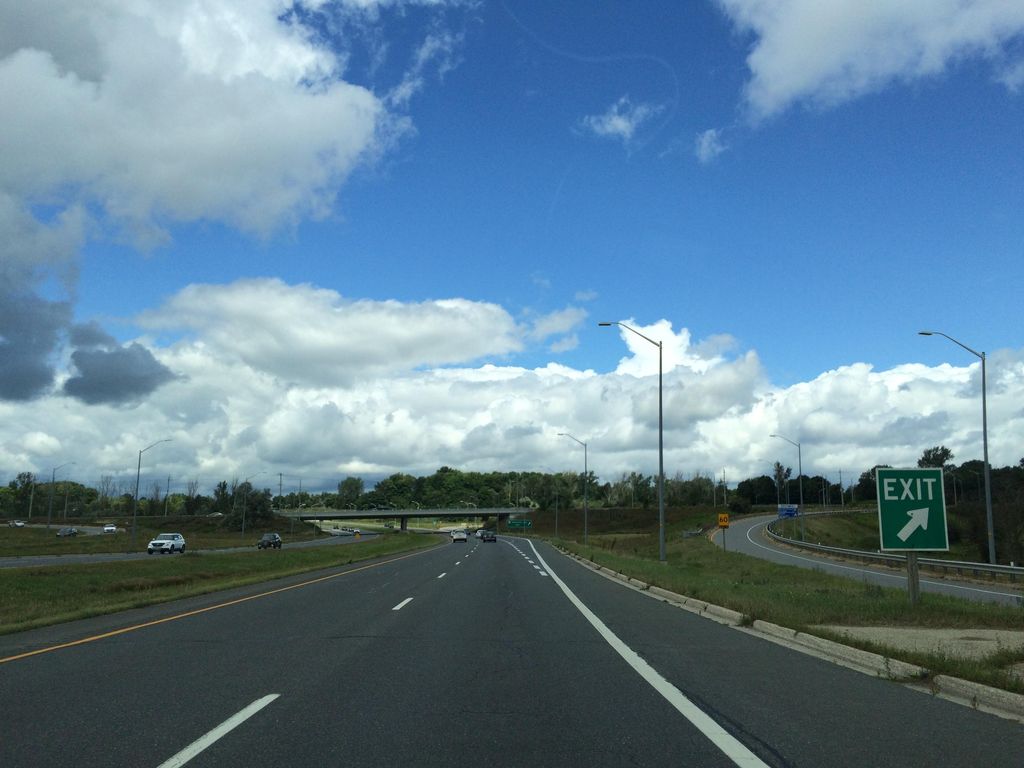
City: kitchener-waterloo